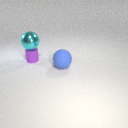
small purple rubber cylinder below large cyan metal sphere